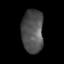
Tissue: skin
Cell type: Epithelial cells
Senescence score: 0.7731
Nuclear area (px): 918
Mean DAPI intensity: 79.743